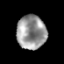
Tissue: prostate
Cell type: T cells
Senescence score: 0.2307
Nuclear area (px): 974
Mean DAPI intensity: 151.319